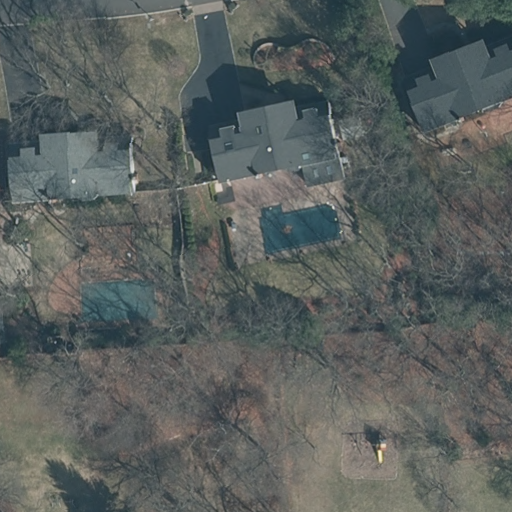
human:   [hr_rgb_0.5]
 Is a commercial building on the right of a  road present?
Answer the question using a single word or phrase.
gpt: no

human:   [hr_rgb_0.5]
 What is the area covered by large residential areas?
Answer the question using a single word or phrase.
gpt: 10639m2

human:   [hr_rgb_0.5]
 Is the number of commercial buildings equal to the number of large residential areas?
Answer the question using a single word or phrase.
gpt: no

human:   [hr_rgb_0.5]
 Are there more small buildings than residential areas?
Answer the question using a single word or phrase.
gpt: no

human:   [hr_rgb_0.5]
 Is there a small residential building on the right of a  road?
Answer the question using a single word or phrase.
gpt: no

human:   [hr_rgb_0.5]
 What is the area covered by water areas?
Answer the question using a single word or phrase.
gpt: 0m2

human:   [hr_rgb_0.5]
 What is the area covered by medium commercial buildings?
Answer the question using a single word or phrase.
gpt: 0m2

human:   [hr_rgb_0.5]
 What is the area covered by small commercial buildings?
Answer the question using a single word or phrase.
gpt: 0m2

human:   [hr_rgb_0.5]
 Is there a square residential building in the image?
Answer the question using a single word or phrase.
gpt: no

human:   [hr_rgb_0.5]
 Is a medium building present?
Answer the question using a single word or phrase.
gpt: yes

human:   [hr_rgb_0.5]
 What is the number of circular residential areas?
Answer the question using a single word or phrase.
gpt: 0

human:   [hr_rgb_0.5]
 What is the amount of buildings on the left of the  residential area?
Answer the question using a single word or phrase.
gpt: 3

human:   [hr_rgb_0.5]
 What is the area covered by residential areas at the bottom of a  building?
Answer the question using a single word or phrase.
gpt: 0m2

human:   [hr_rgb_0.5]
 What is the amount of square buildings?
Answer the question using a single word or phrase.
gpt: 0

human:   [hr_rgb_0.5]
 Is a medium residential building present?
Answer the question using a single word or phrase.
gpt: yes

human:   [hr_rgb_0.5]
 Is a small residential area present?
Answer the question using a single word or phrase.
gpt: no

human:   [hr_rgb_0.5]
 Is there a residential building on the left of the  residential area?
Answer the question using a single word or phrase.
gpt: yes

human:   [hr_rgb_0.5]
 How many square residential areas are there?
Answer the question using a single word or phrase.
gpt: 0

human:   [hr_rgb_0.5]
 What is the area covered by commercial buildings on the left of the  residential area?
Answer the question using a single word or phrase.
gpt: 0m2

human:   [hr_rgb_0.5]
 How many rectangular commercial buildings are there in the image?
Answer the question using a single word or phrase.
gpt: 0

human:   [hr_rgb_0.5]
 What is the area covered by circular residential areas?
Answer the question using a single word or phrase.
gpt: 0m2

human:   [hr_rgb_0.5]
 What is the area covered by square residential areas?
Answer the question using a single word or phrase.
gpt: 0m2

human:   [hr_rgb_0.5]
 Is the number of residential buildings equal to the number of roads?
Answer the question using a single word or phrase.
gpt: no

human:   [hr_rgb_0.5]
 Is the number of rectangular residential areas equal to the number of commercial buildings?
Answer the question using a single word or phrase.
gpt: no

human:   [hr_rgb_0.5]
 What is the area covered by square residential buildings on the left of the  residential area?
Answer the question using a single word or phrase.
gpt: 0m2

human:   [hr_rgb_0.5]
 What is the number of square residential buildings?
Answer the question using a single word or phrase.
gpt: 0

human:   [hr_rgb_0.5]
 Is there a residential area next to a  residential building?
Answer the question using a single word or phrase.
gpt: yes

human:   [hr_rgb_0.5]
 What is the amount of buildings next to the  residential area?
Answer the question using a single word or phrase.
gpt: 3

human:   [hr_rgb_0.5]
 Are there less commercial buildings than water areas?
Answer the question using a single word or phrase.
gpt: no

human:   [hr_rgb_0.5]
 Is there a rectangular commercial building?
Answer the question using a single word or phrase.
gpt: no

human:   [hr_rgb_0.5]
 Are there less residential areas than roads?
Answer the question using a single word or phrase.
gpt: no

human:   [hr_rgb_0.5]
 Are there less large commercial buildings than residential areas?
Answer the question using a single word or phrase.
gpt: yes

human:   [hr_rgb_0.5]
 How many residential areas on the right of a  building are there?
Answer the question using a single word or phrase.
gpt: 1

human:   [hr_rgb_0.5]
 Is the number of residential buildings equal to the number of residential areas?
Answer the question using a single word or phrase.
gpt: no

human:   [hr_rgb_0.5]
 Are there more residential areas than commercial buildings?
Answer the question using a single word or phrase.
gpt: yes

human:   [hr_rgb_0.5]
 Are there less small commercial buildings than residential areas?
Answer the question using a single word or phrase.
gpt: yes